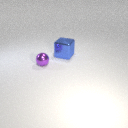
small purple metal sphere to the left of large blue metal cube